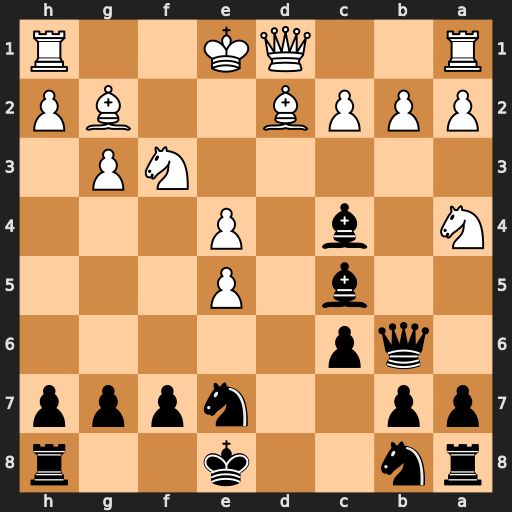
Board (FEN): rn2k2r/pp2nppp/1qp5/2b1P3/N1b1P3/5NP1/PPPB2BP/R2QK2R
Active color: b
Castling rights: KQkq
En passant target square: -
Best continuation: Bf2#